Question: I want to move the position of the title textview in my cell prototype. When I select the "Title" I cannot adjust the X,Y coordinates or even the Width and Height. Are we not allowed to customize this part of the cell.
When I tried to do this in code it said I was not allowed to access the current parameter. How do I move the location of this title and subtitle. I want to move it to the top of the cell and have my colored views below. Thanks in advance, still somewhat new to Xcode.
'''
cell.textLabel.frame.origin.x = 30; //not allowed to access
'''

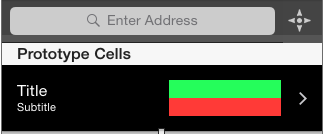
Answer: you cannot access to the x position, but you can put the whole frame easily.
Here and example all by code, I think It's your best option:
'''
- (UITableViewCell *)tableView:(UITableView *)tableView cellForRowAtIndexPath:(NSIndexPath *)indexPath {
static NSString *reuseIdentifier = @"reuseIdentifier";
UITableViewCell *cell = [tableView dequeueReusableCellWithIdentifier:reuseIdentifier];
if (!cell)
{
cell = [[UITableViewCell alloc] initWithStyle:UITableViewCellStyleSubtitle reuseIdentifier:reuseIdentifier];
cell.textLabel.frame = CGRectMake(0, 0, cell.frame.size.width, 30);
cell.textLabel.backgroundColor = [UIColor greenColor];
}
// Configure your cell...
return cell;
}
'''
Here using Story cell, I think is worse because more work.(It didn't take advantage for the reuse technology at all).
'''
- (UITableViewCell *)tableView:(UITableView *)tableView cellForRowAtIndexPath:(NSIndexPath *)indexPath {
UITableViewCell *cell = [tableView dequeueReusableCellWithIdentifier:@"storyIdentifier" forIndexPath:indexPath];
cell.textLabel.frame = CGRectMake(0, 0, cell.frame.size.width, 30);
cell.textLabel.backgroundColor = [UIColor greenColor];
// Configure your cell...
return cell;
}
'''